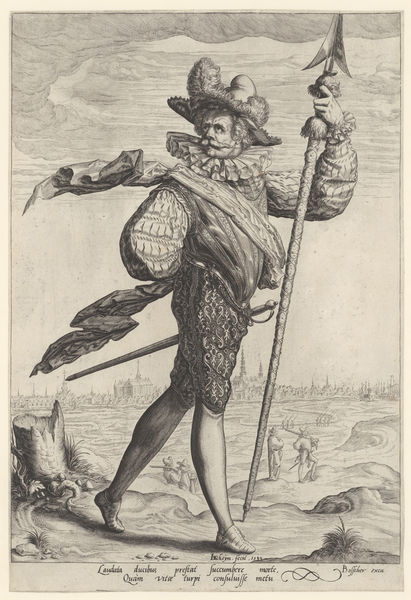
Titel: Luitenant met lans
Künstler: Jacob de (II) Gheyn
Standort: Amsterdam
Institution: Rijksmuseum
Schlagwörter: mann, landschaft, hut, bart, kragen, bildnis, porträt, könig, radierung, stich, soldat, speer